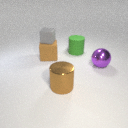
large brown rubber cube below small gray rubber cube